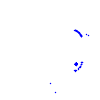
Particle: proton